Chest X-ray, PA view. Patient: 32 years old, sex M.
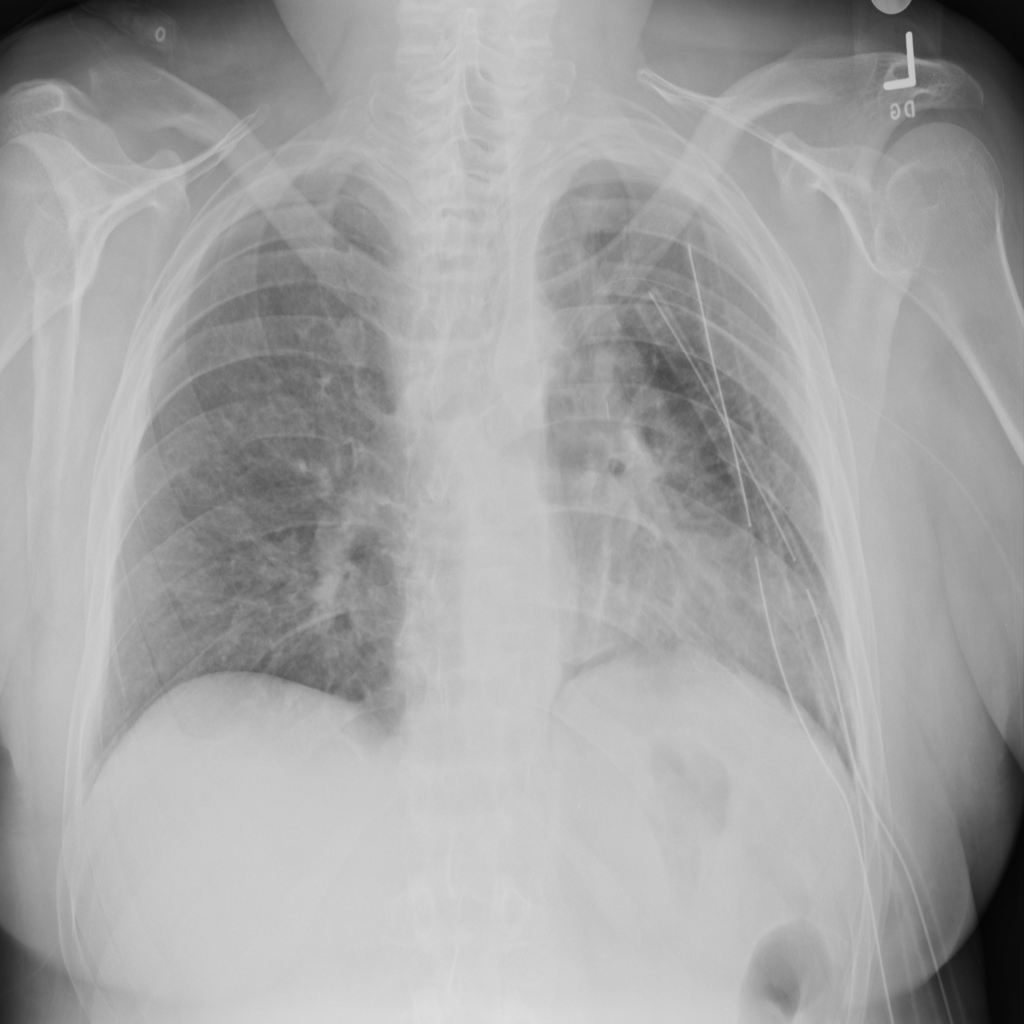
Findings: No Finding